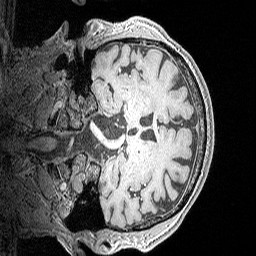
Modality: MP2RAGE
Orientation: coronal
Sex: male
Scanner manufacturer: siemens
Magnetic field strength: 3 T
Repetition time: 5 s
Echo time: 0.00292 s